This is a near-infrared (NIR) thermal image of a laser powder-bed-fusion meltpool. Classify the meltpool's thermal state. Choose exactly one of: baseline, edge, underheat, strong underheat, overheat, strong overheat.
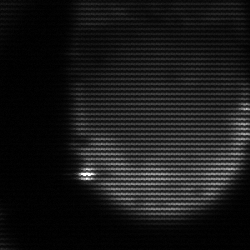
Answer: edge